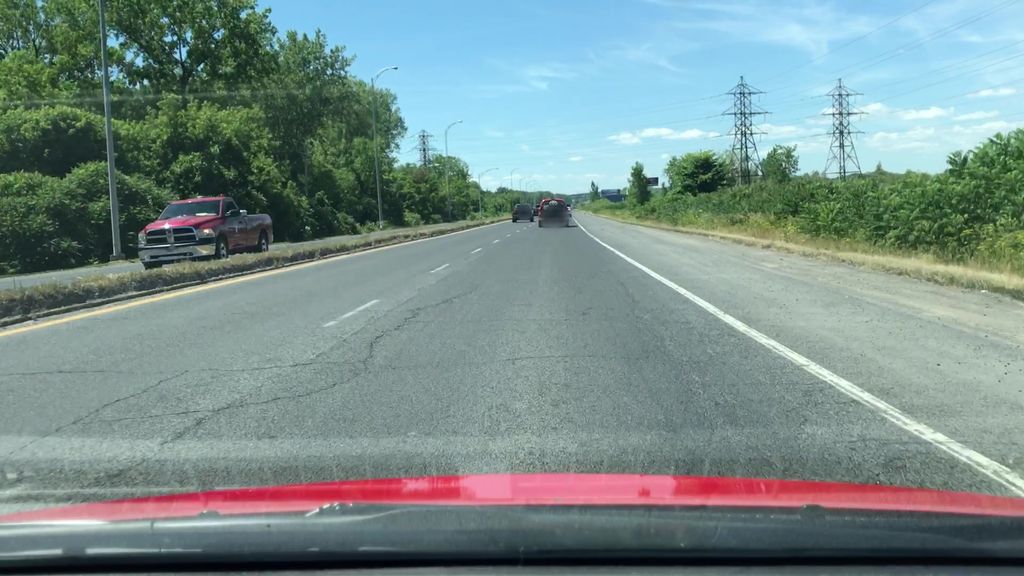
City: montreal